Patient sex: M
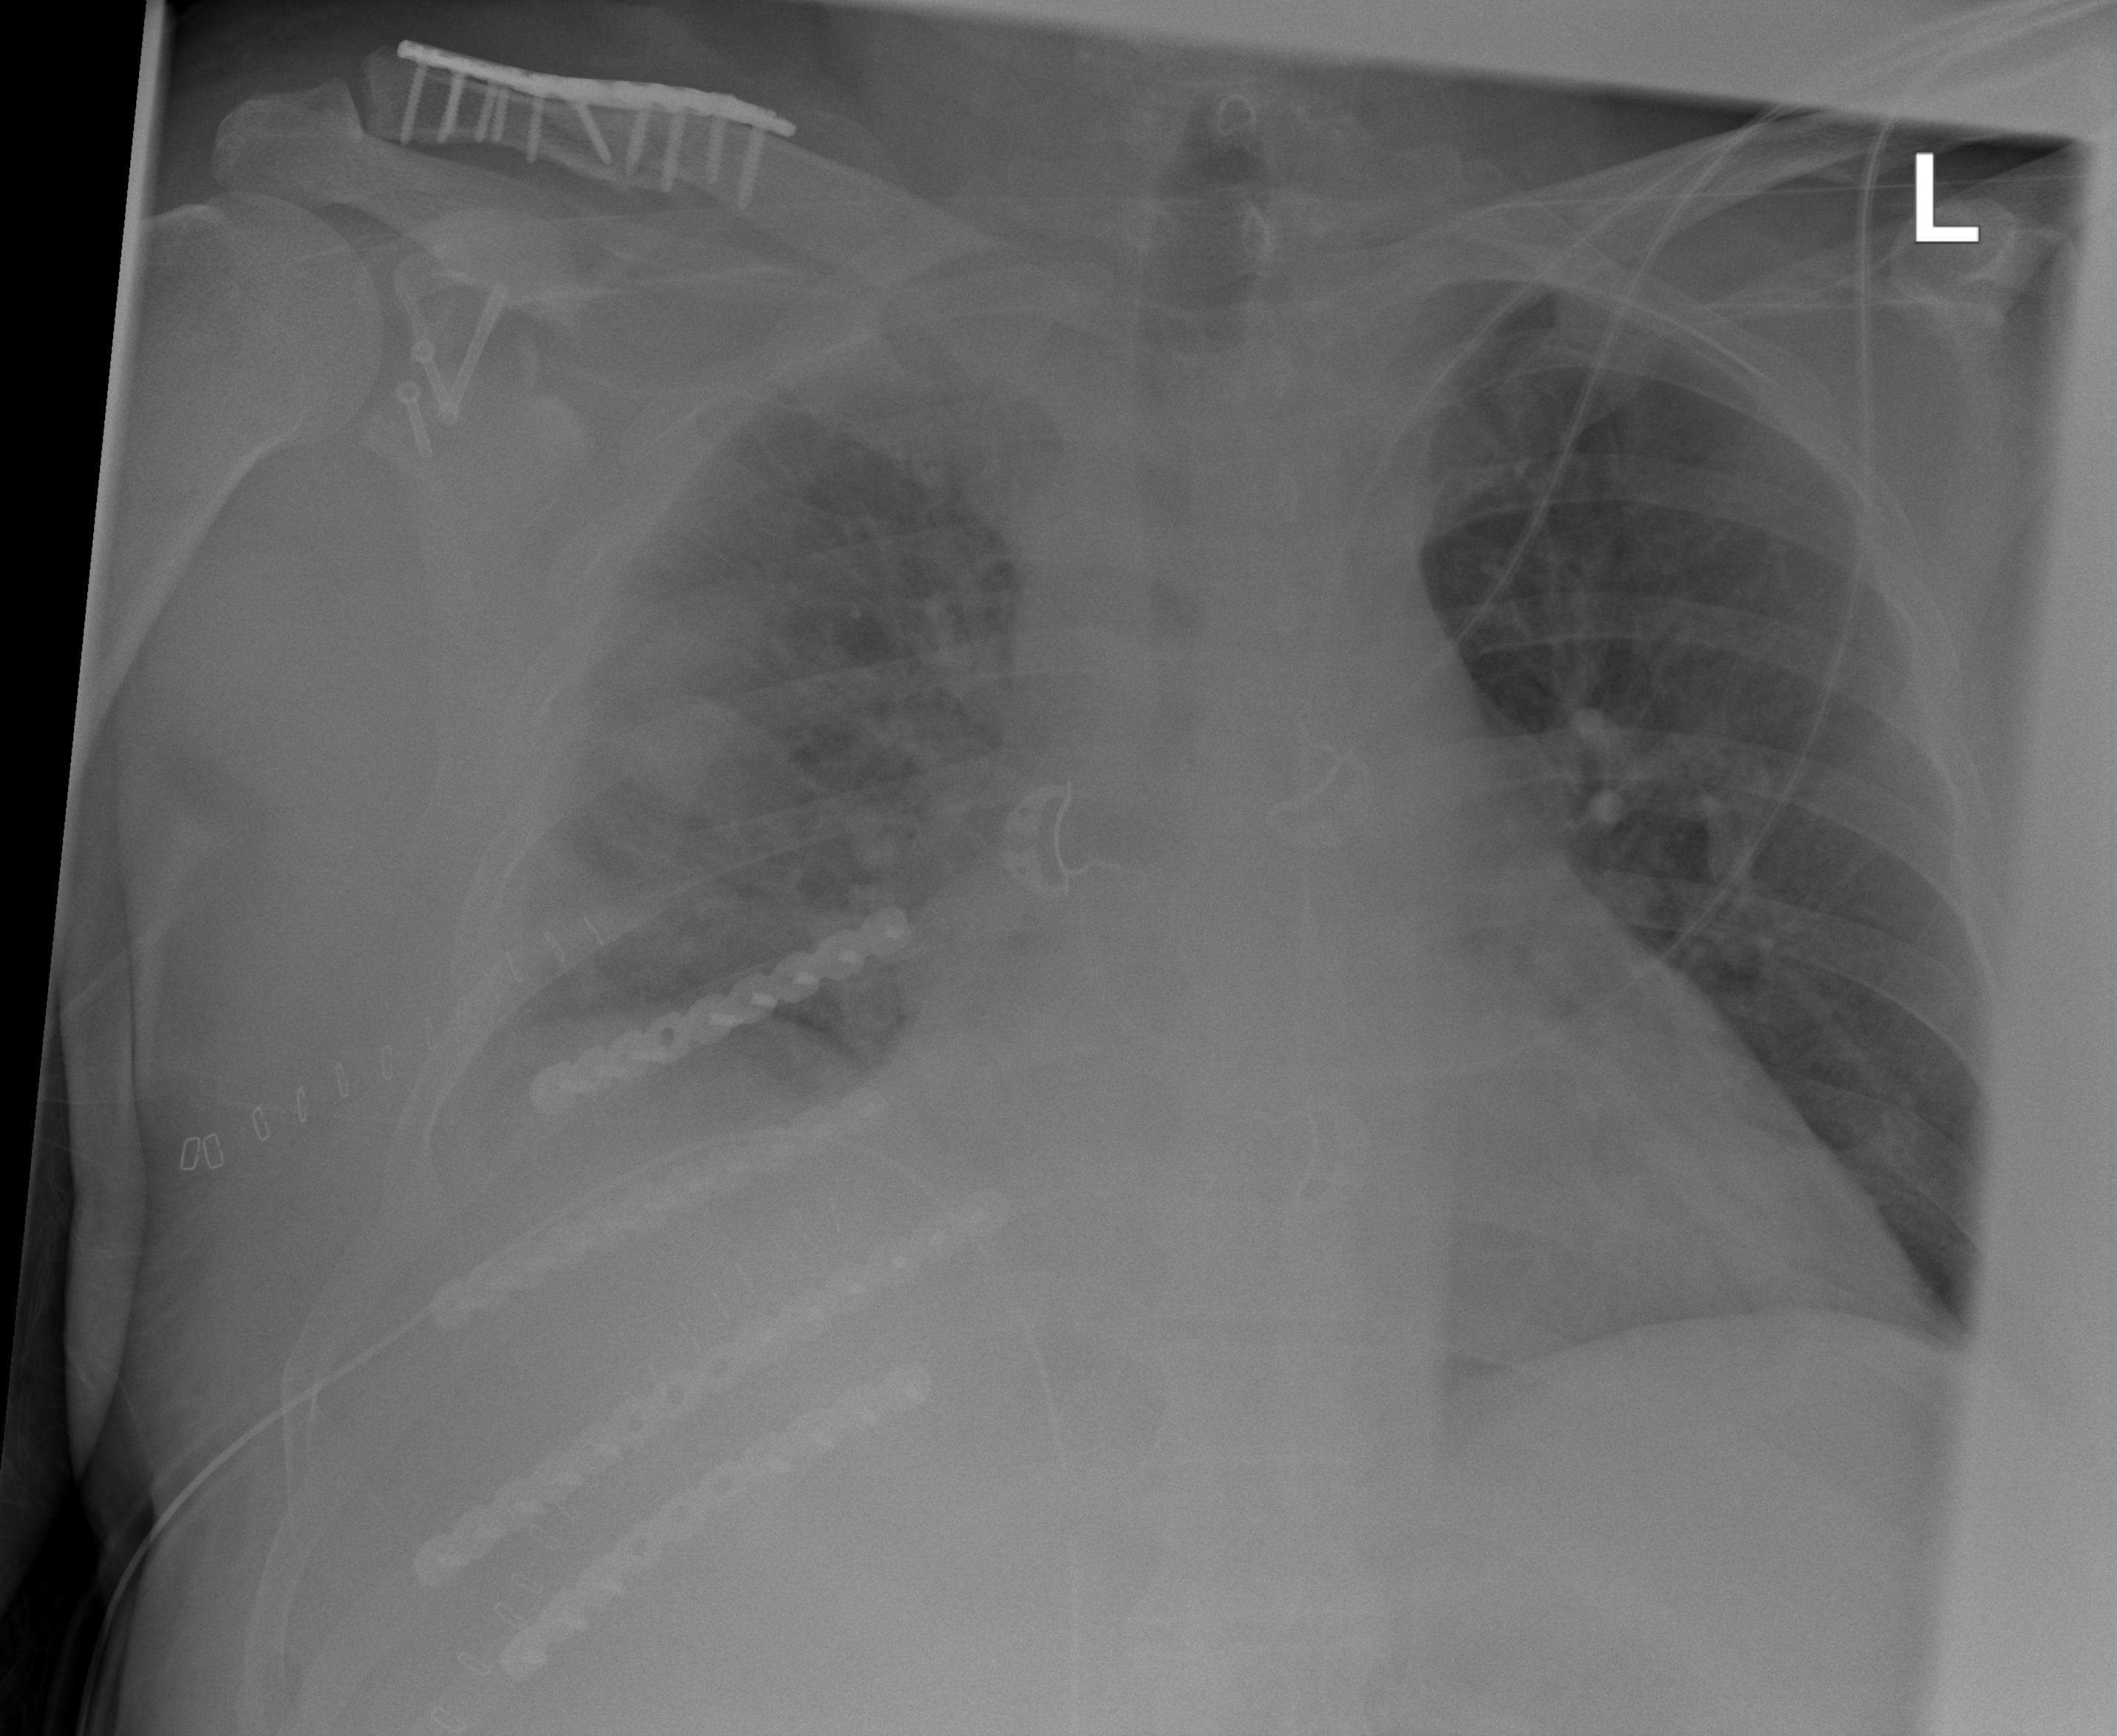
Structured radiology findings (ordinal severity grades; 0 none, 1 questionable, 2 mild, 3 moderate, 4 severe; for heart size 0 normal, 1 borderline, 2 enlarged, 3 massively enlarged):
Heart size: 2
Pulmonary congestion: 2
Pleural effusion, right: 2
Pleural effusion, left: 0
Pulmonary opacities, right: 2
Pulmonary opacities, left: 2
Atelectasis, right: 2
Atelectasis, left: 2